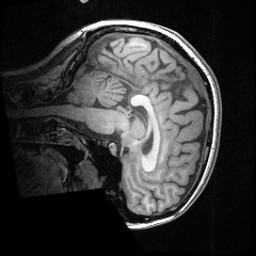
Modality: T1w
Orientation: sagittal
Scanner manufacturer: ge
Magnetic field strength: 3 T
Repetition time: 0.008572 s
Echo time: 0.003384 s